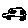
Label: car